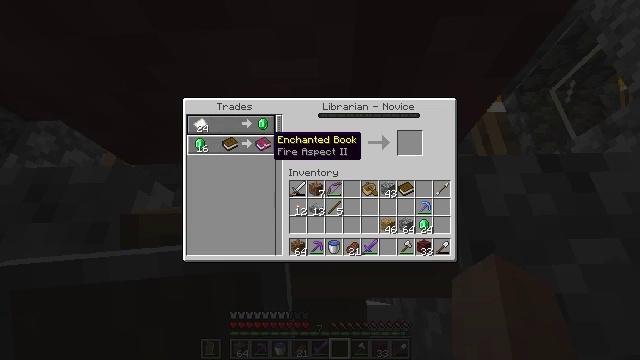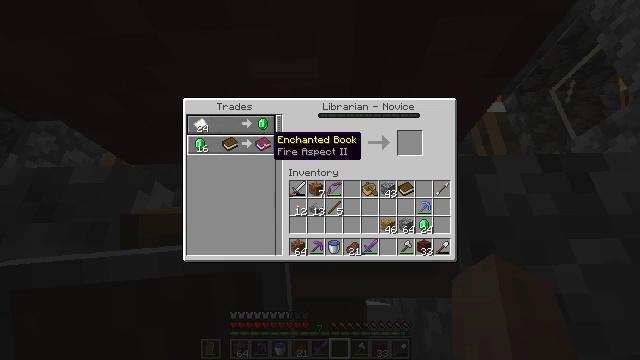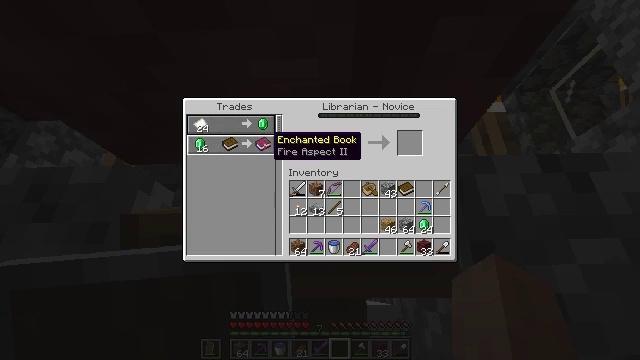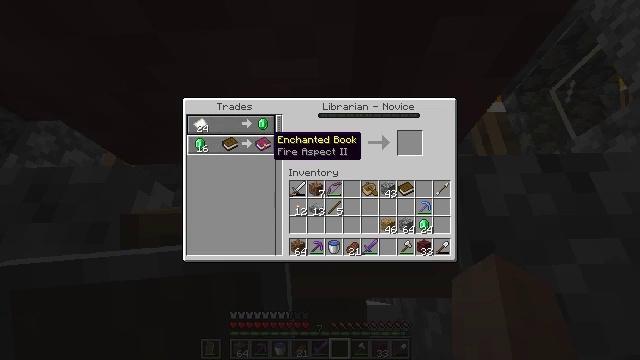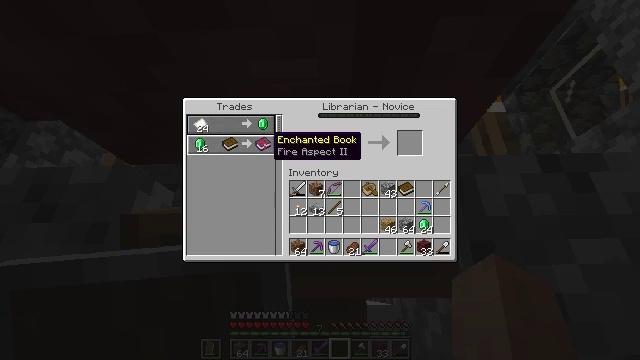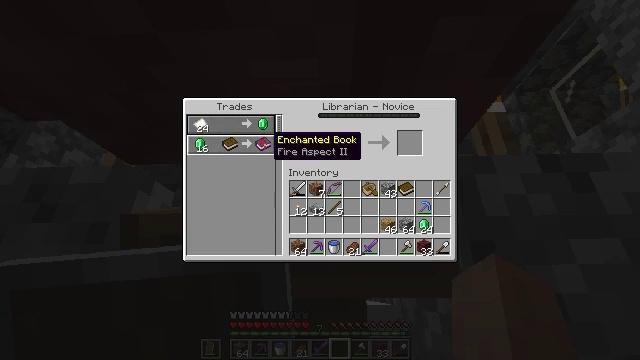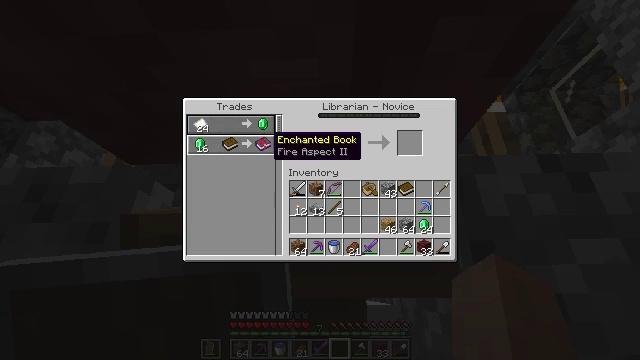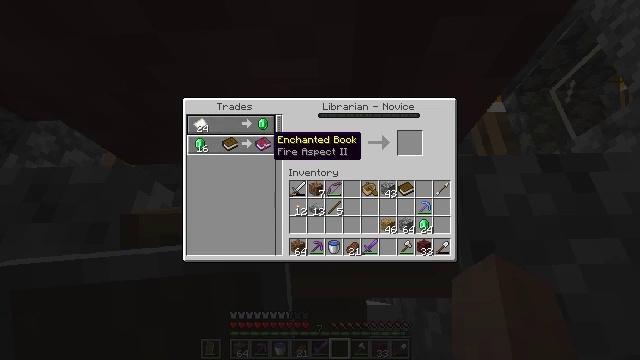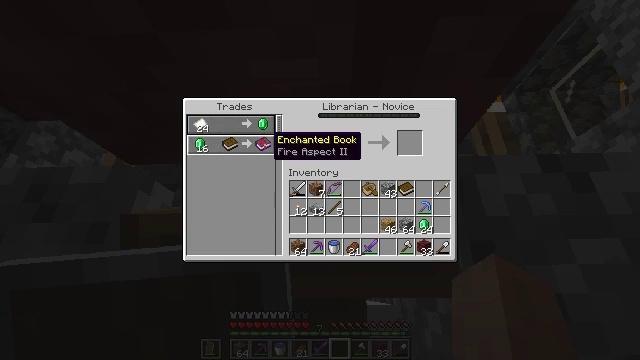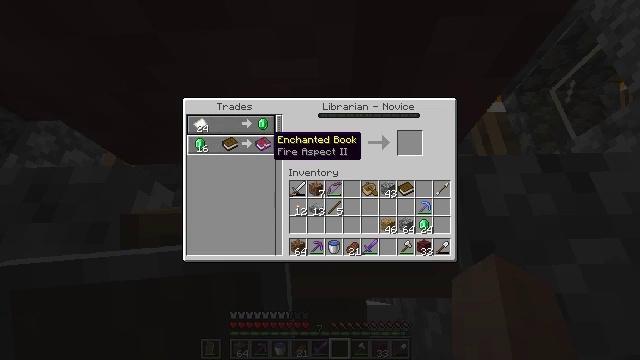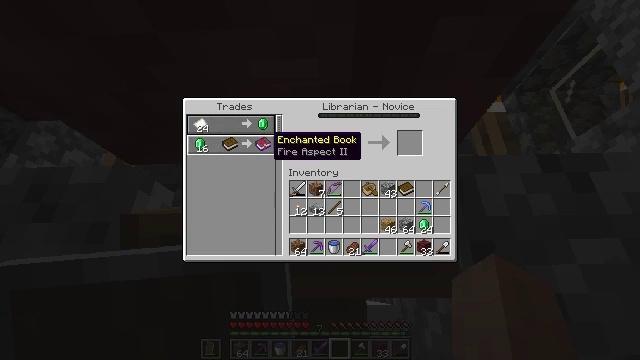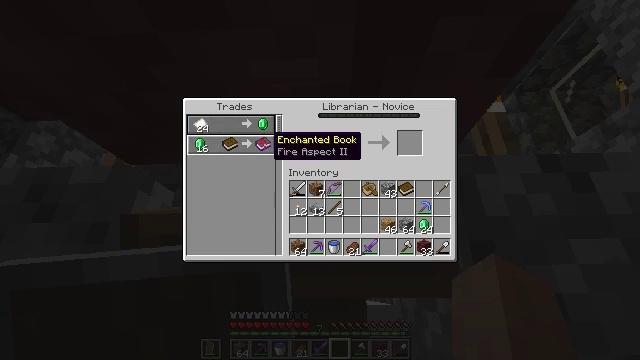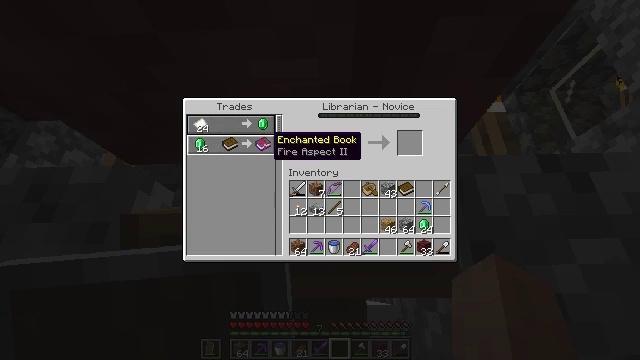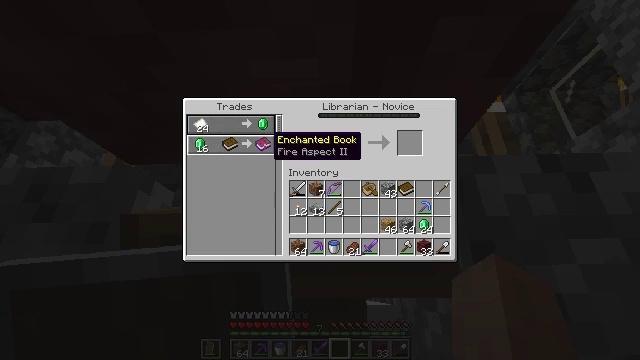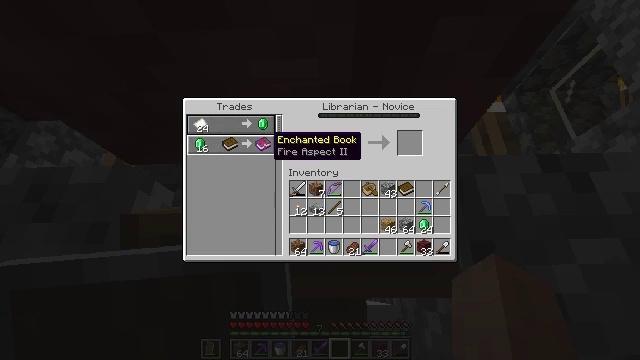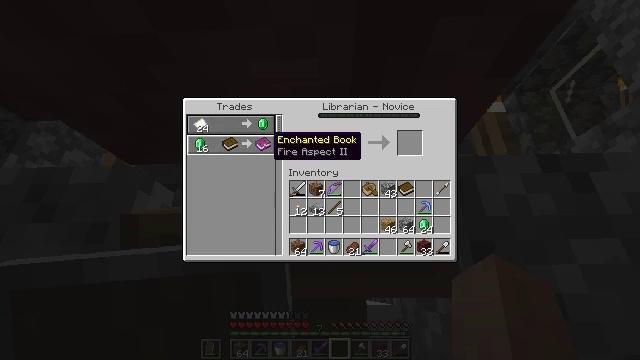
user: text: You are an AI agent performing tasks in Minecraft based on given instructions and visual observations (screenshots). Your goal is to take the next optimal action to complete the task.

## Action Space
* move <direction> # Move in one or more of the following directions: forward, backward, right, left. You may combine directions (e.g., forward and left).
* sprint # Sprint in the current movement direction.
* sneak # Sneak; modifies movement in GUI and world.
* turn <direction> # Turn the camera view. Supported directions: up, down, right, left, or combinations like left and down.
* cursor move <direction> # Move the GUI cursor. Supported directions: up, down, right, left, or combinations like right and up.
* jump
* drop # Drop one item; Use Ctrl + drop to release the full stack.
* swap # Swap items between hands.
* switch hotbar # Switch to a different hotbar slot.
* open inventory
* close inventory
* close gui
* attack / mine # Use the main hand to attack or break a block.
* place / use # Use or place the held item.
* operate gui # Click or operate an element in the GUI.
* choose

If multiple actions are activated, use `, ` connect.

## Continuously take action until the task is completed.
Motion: motion action
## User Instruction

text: Retrieve the lectern from the structure.
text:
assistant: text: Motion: no_op
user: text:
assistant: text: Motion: no_op
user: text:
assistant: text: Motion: no_op
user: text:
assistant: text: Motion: no_op
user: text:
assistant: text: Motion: no_op
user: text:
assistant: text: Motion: no_op
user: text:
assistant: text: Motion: no_op
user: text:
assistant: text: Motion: no_op
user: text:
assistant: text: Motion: no_op
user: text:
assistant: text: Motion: no_op
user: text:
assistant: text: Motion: no_op
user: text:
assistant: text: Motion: no_op
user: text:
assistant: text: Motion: no_op
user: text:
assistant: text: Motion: no_op
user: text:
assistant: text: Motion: no_op
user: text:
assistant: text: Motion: no_op
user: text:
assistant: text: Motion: no_op
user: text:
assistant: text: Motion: no_op
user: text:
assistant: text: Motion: no_op
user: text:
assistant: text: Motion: no_op
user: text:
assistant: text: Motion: no_op
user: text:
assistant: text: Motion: no_op
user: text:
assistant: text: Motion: no_op
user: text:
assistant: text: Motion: no_op
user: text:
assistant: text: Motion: no_op
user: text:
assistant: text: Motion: no_op
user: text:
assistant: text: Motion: no_op
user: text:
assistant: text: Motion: no_op
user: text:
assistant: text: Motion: no_op
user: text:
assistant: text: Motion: no_op